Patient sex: M
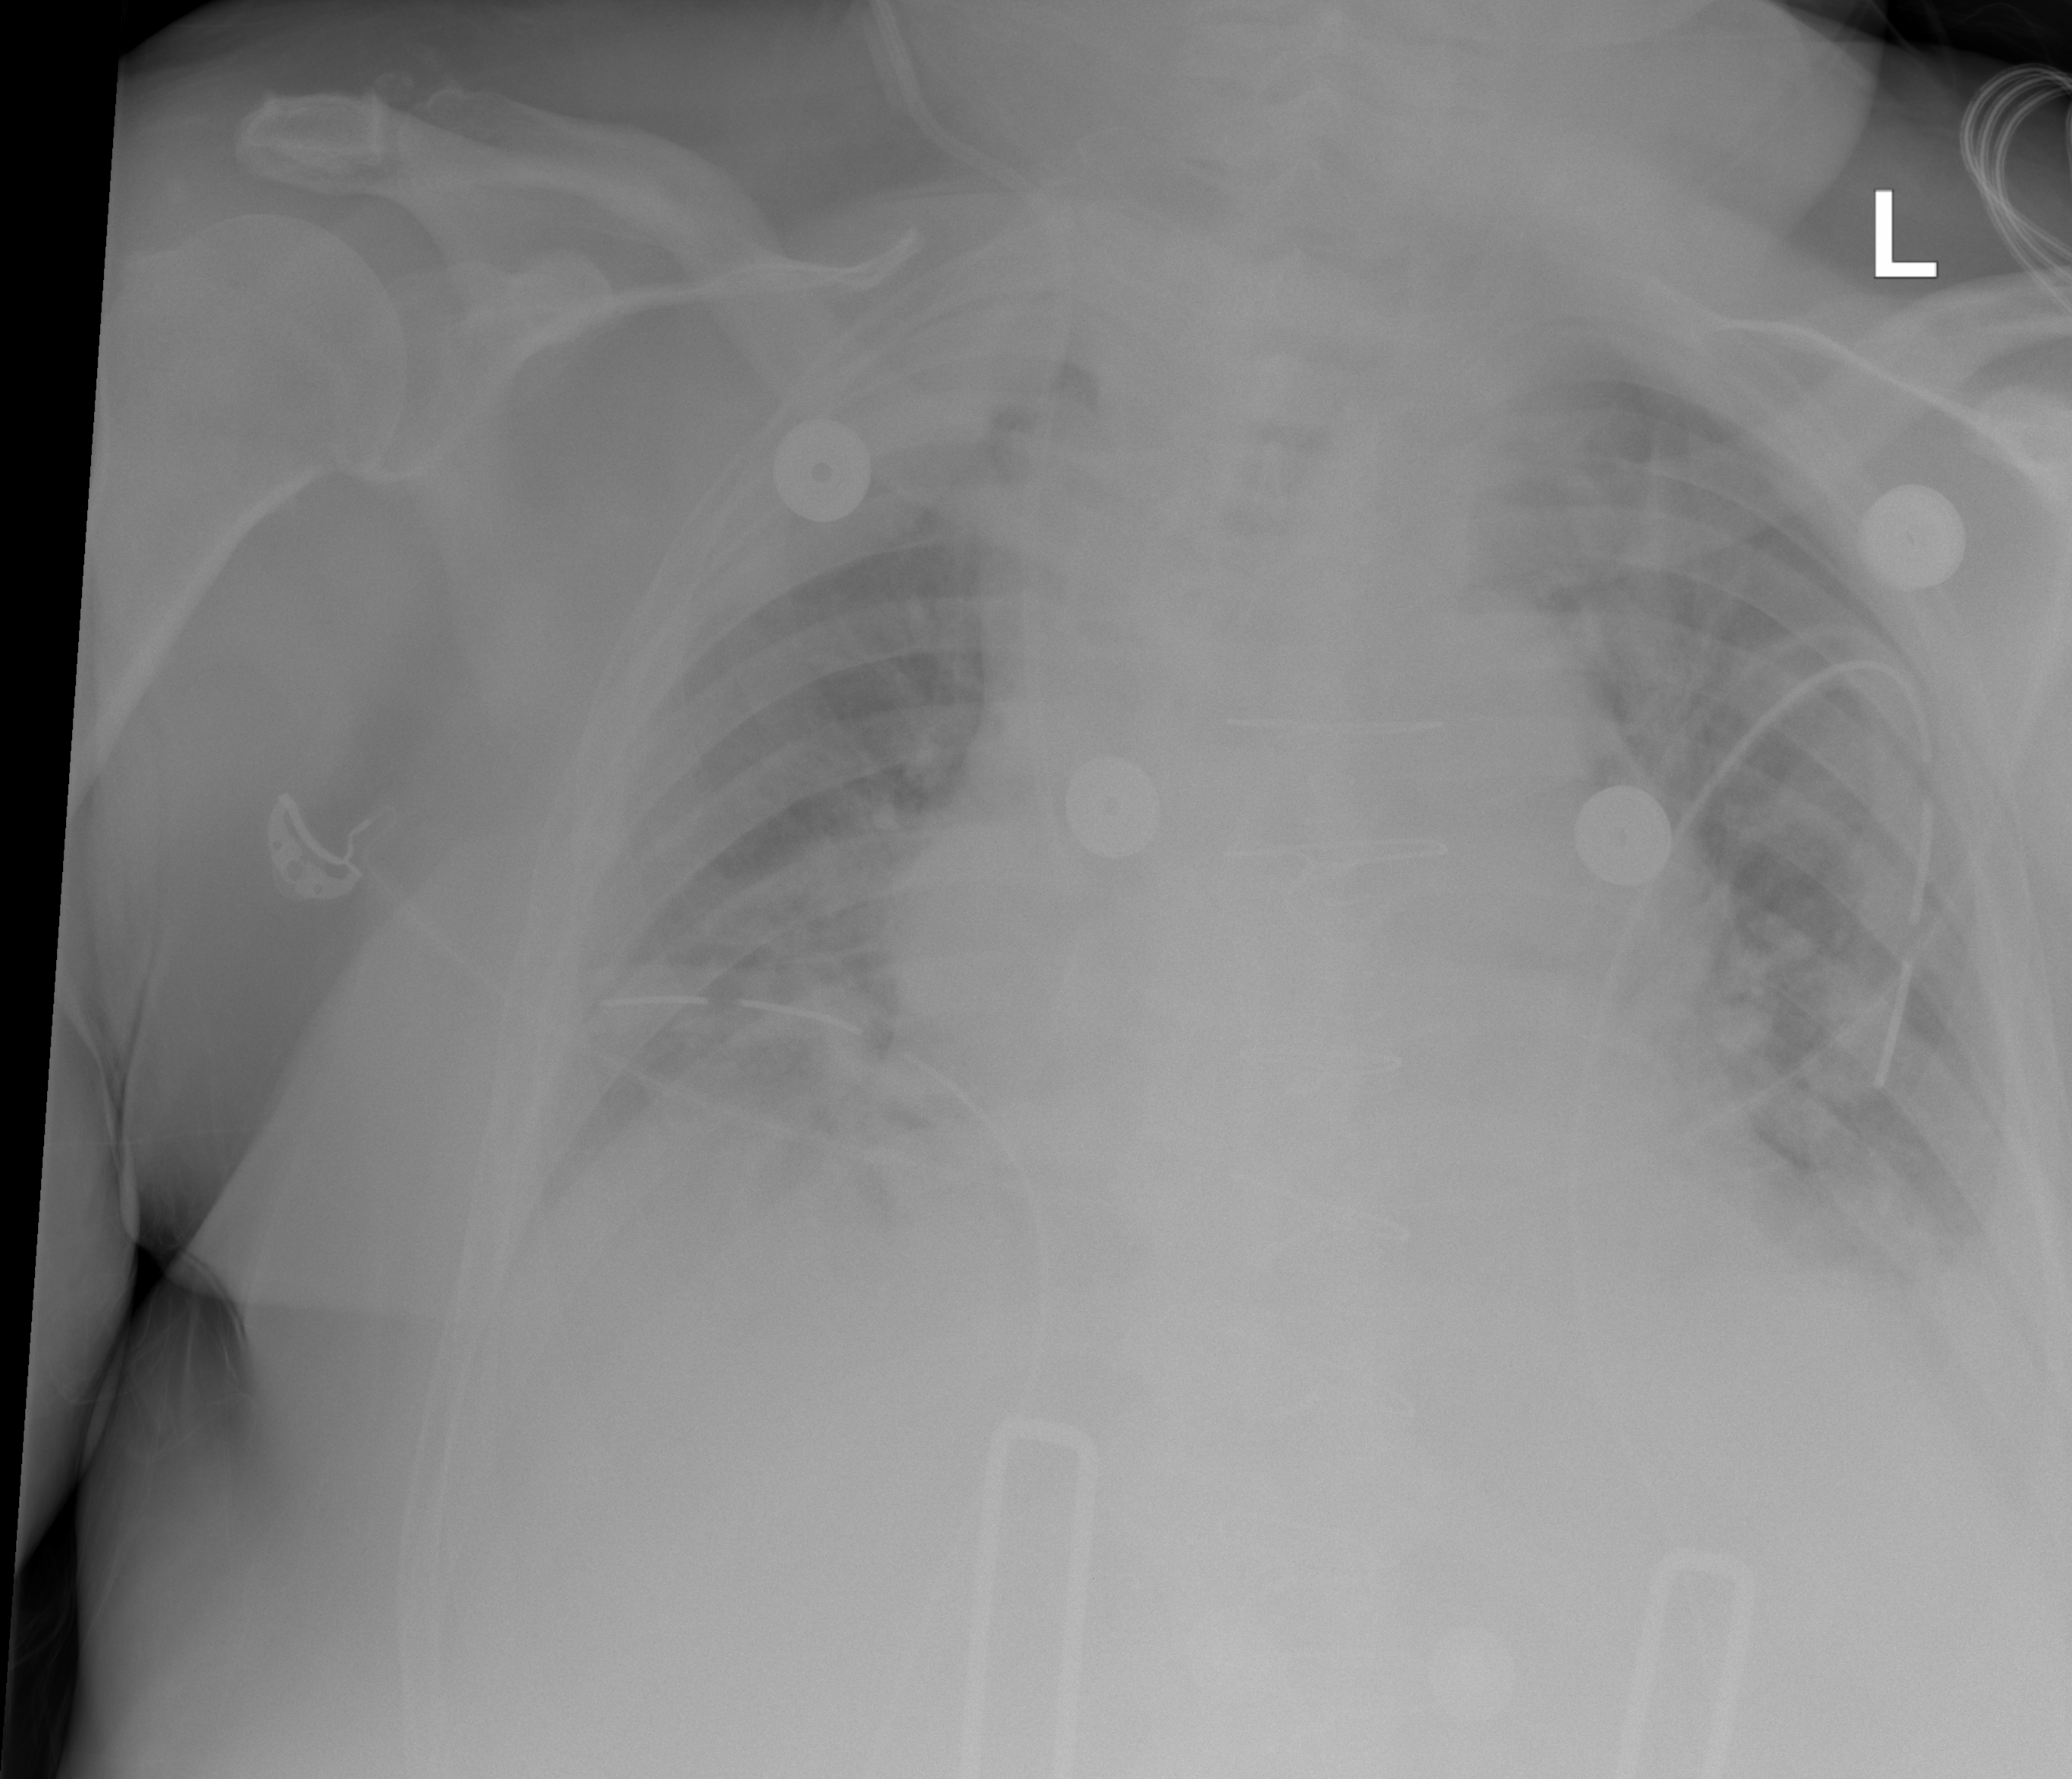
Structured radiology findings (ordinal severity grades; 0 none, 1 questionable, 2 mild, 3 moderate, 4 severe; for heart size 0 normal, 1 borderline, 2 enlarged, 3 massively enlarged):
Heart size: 2
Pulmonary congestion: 0
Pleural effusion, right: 2
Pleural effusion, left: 2
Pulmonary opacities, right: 0
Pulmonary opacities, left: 0
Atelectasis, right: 2
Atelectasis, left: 2